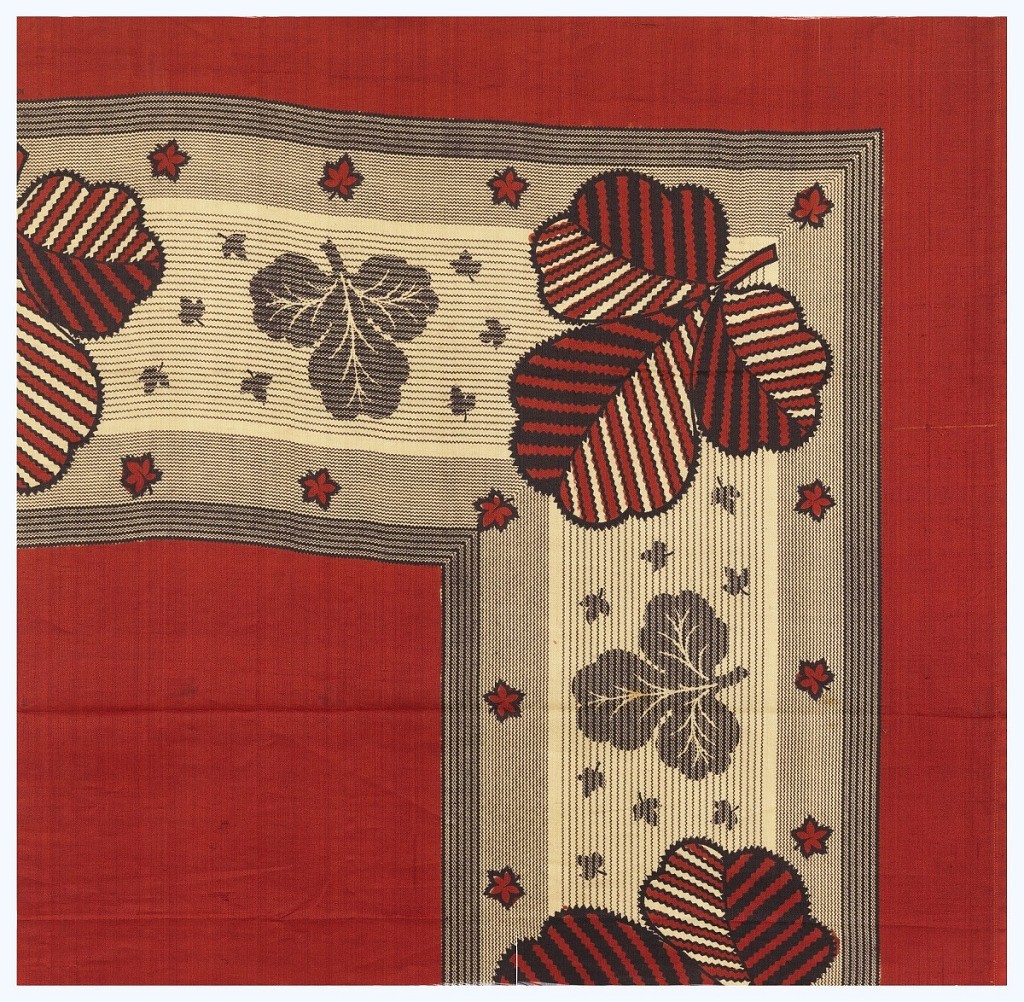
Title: Scarf sample
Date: mid-19th century
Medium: silk Technique: printed on plain weave
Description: Quarter of a printed scarf in red and black. Shows field of plain red and border of shamrocks and small leaves.